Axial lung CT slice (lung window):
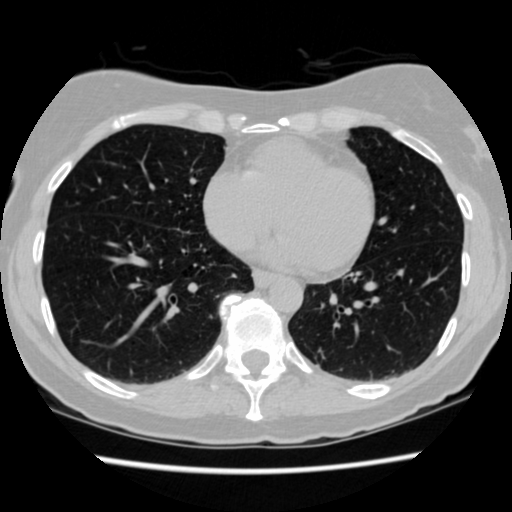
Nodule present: no